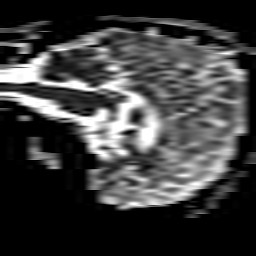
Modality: ADC
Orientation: sagittal
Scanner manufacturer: philips
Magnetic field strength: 3 T
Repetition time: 4.726 s
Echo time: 0.06165 s